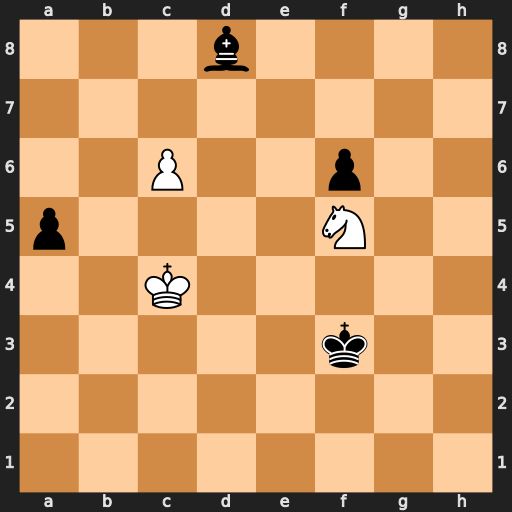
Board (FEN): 3b4/8/2P2p2/p4N2/2K5/5k2/8/8
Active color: w
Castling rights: -
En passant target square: -
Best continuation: Nd4+ Ke3 Ne6